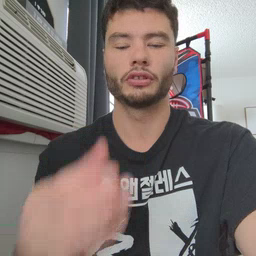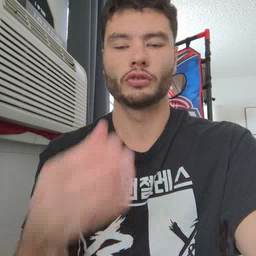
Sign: drink